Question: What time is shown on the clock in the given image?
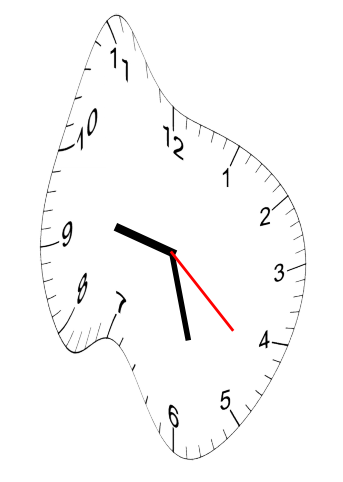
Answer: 09:27:22